Interaction volume radius: 5 \u00c5
Interaction volume height: 30 \u00c5
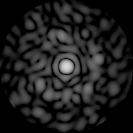
Disorder parameter: 0.8375